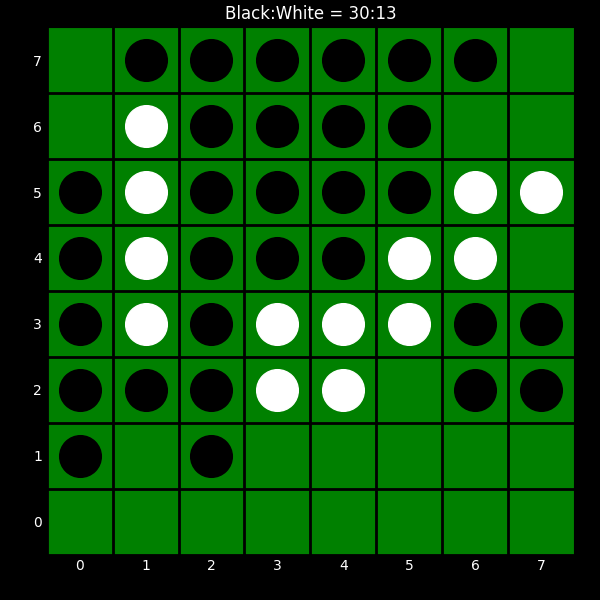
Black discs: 30
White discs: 13